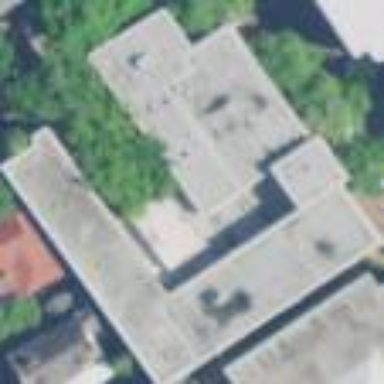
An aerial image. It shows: Dormitory building.